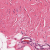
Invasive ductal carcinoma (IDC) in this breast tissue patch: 0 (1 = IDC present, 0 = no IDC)